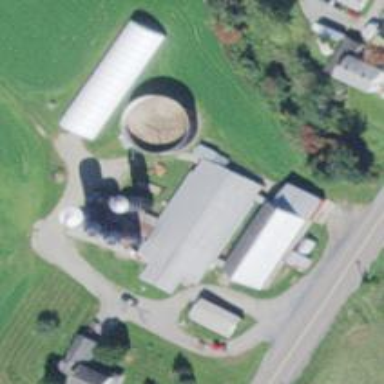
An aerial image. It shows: Farmyard area.